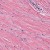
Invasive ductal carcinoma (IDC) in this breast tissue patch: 0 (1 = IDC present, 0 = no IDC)